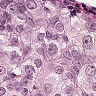
Metastatic tissue present: yes